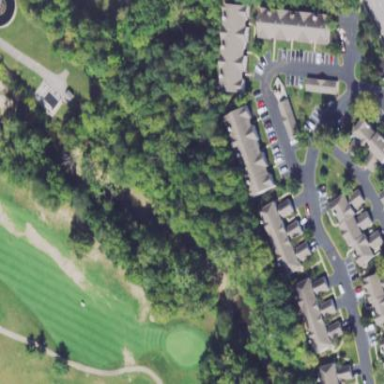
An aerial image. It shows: Golf fairway surrounded by grass.